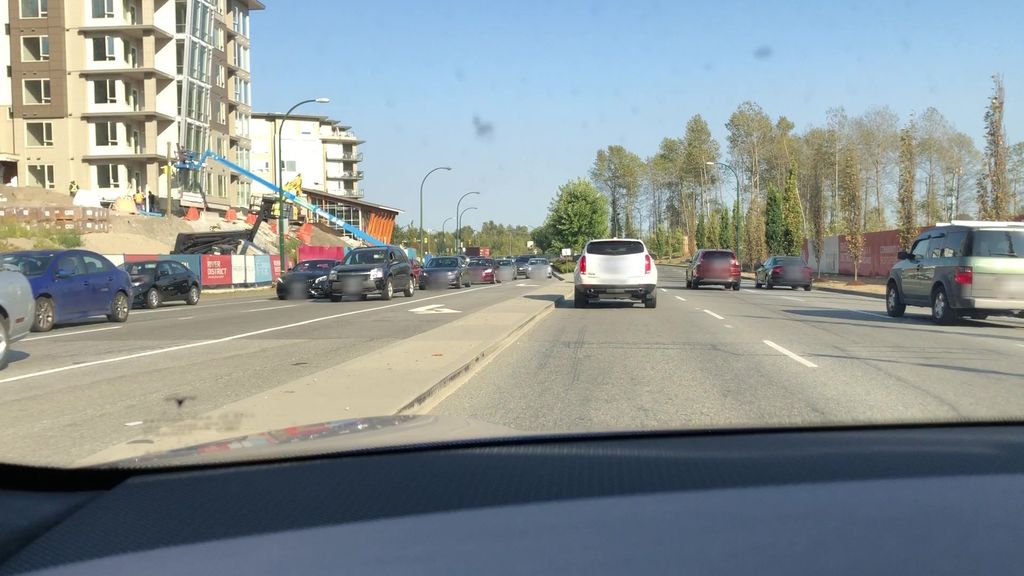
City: vancouver